Question: I want to make layout like this:

The problem is with aligning TextViews: I want them both to be centered horizontally. The only solution I've got is to use nested LinearLayout inside root RelativeLayout.
Ho do I center TextViews horizontally ?
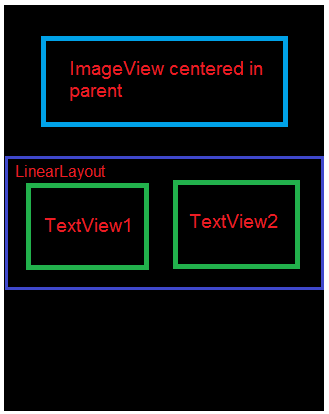
Answer: PLEASE TRY THIS ::
'''
<?xml version="1.0" encoding="utf-8"?>
<RelativeLayout xmlns:android="http://schemas.android.com/apk/res/android"
android:layout_width="fill_parent" android:layout_height="fill_parent"
android:id="@+id/asdww"
android:background="#000000">
<TextView android:layout_width="wrap_content" android:id="@+id/textView1"
android:layout_height="wrap_content" android:text="TextView"
android:layout_centerHorizontal="true" android:layout_marginTop="60dp" />
<TextView android:layout_width="wrap_content" android:id="@+id/textView2"
android:layout_height="wrap_content" android:text="new aaaaaa"
android:layout_alignParentLeft="true" android:layout_centerHorizontal="true"
android:layout_marginTop="60dp" android:layout_below="@+id/textView1"
android:layout_marginLeft="50dp"
/>
<TextView android:layout_width="wrap_content" android:id="@+id/textView3"
android:layout_height="wrap_content" android:text="new aaaaaa"
android:layout_alignParentRight="true"
android:layout_centerHorizontal="true" android:layout_marginTop="60dp"
android:layout_below="@+id/textView1"
android:layout_marginRight="50dp"
/>
</RelativeLayout>
'''